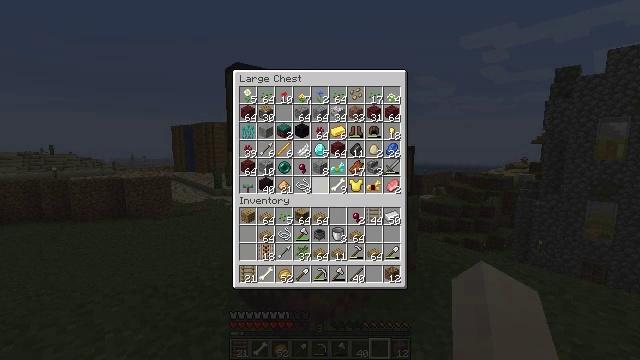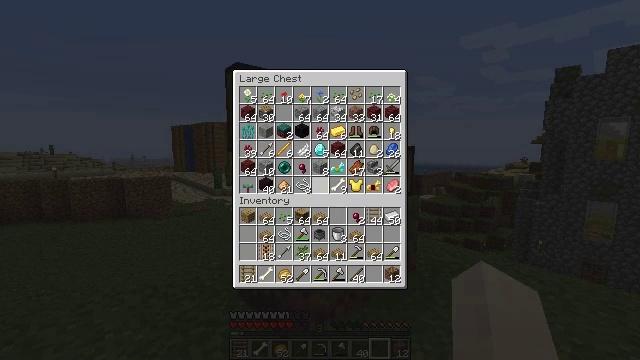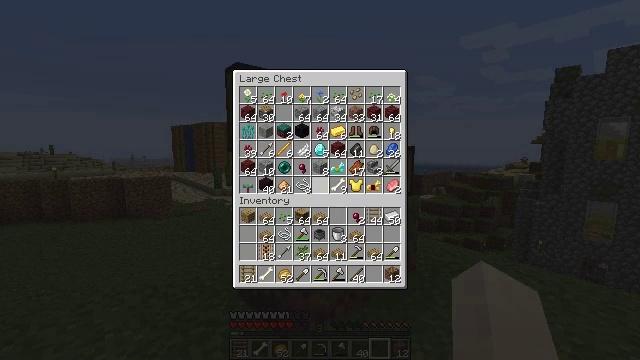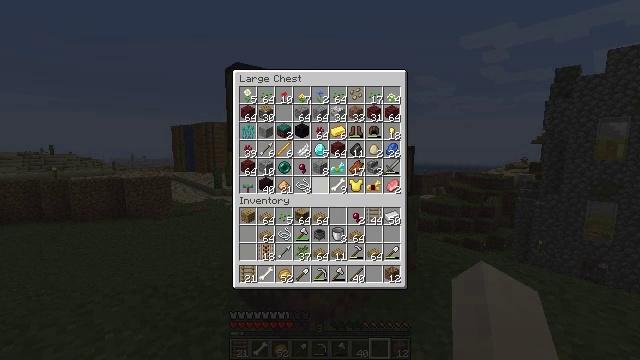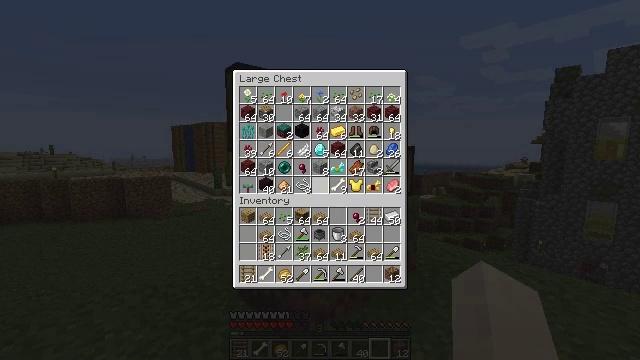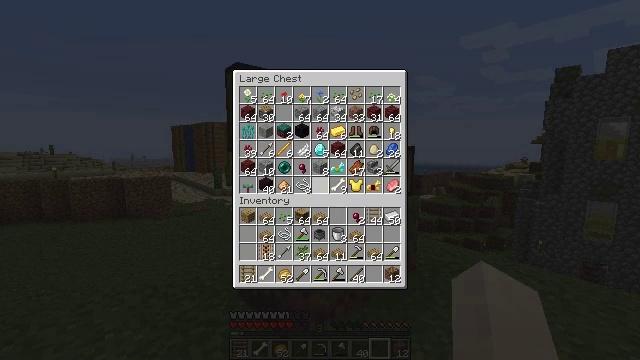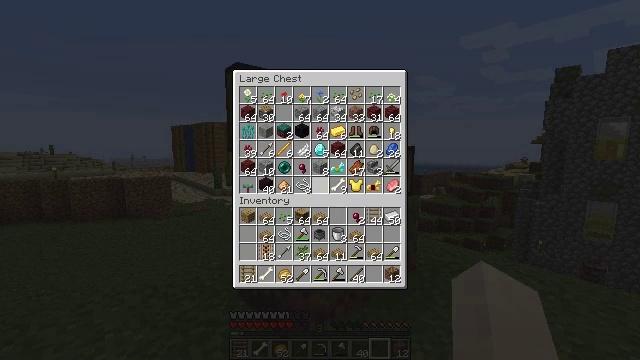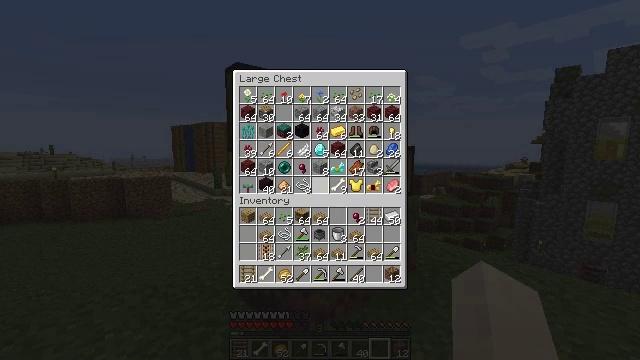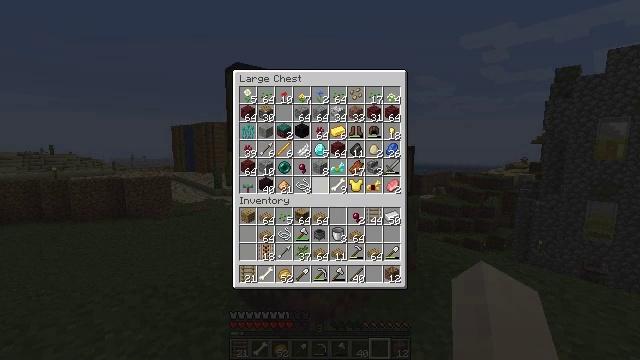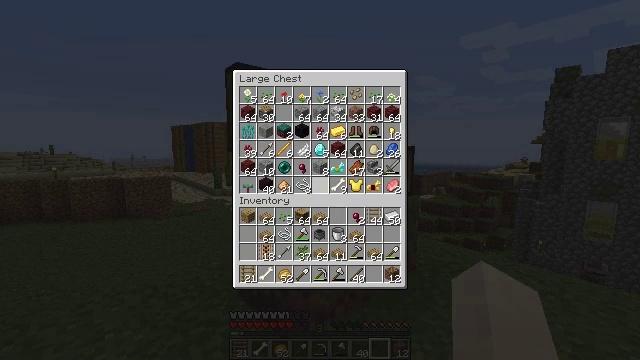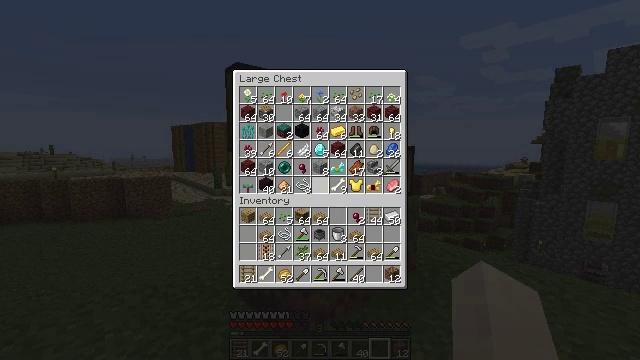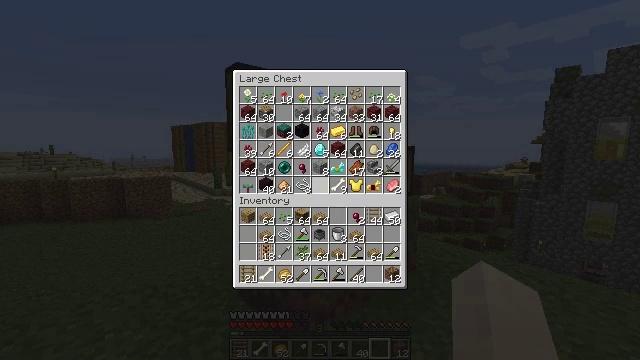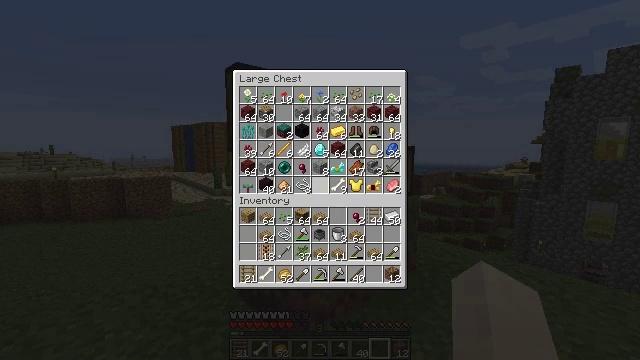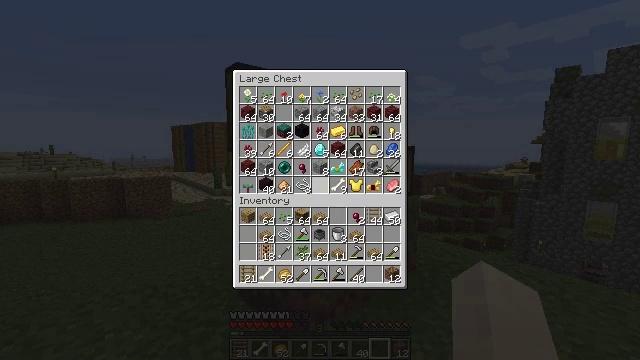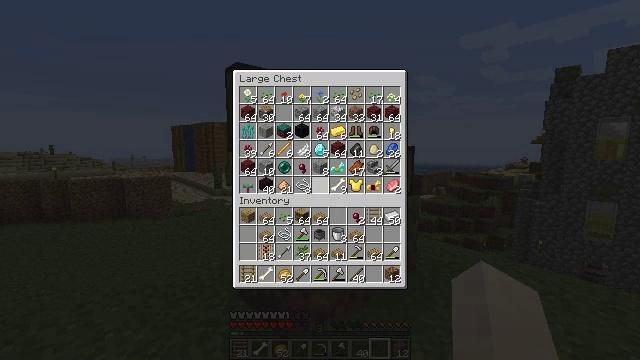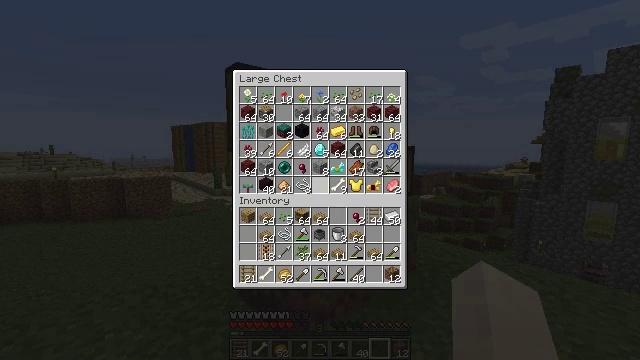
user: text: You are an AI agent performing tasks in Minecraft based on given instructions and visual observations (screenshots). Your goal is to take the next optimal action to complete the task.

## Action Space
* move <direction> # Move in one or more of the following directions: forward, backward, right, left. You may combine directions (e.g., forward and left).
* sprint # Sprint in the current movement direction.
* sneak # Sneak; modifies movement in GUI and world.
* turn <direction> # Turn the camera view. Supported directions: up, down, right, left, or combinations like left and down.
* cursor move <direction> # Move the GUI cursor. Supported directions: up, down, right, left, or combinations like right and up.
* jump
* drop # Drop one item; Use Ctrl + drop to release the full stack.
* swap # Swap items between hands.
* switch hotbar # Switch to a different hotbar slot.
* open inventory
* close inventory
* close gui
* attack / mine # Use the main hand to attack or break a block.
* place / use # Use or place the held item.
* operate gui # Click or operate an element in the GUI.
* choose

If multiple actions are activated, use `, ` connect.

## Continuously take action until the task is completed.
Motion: motion action
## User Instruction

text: Convert andesite blocks into polished andesite at the crafting table.
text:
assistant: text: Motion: no_op
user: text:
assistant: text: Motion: no_op
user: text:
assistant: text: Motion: no_op
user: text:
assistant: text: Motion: no_op
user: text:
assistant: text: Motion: no_op
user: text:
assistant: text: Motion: no_op
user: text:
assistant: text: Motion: no_op
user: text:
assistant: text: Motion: no_op
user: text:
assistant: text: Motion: no_op
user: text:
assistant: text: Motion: no_op
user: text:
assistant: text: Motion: no_op
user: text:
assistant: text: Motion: no_op
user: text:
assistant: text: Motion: no_op
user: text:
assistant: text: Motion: no_op
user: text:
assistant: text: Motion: no_op
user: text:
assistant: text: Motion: no_op
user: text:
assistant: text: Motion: no_op
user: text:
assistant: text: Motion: no_op
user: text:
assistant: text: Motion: no_op
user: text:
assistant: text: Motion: no_op
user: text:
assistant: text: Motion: no_op
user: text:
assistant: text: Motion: no_op
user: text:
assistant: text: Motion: no_op
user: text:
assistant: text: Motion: no_op
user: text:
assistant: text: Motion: no_op
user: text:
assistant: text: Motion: no_op
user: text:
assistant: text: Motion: no_op
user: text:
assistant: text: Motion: no_op
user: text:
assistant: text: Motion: no_op
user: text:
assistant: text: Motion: no_op